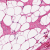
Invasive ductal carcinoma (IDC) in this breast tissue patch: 0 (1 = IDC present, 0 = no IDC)